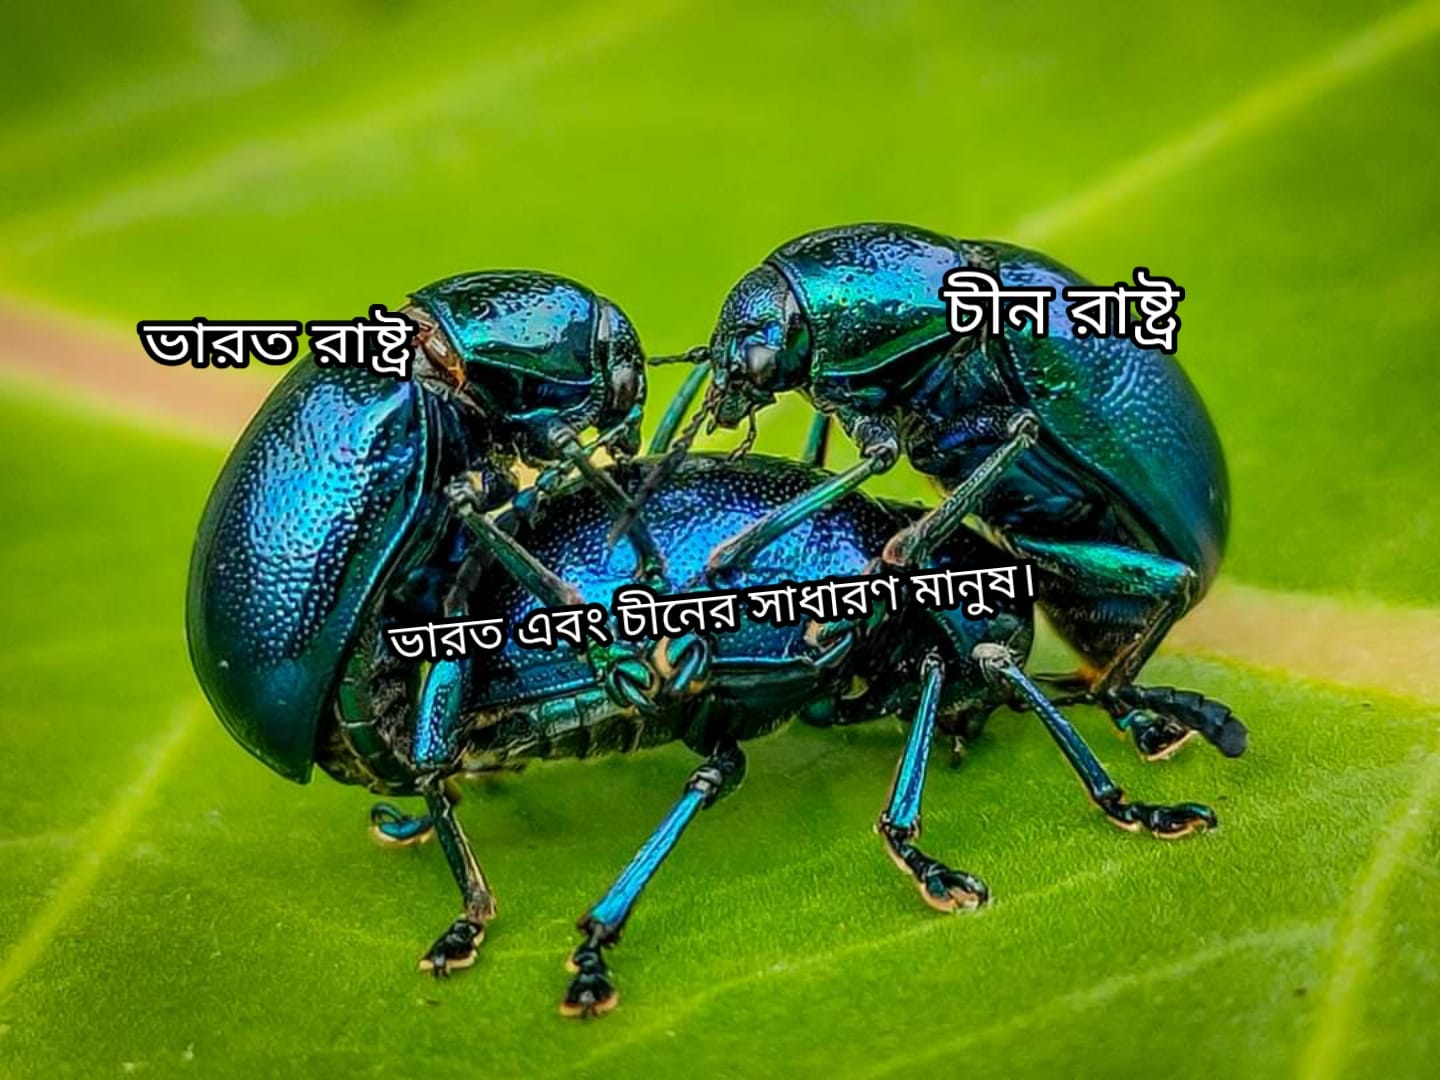
Text: ভারত রাষ্ট্র ভারত এবং চীনের সাধারণ মানুষ চীন রাষ্ট্র
Label: Hate
Hate category: Political
Targeted group: Organization